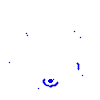
Particle: electron